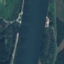
Label: River